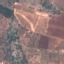
Land use / land cover class: PermanentCrop